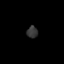
Tissue: skin
Cell type: Endothelial cells
Senescence score: 0.2492
Nuclear area (px): 127
Mean DAPI intensity: 53.283